Brain MRI, t2w sequence, axial 2D slice.
Patient: age 23, sex F, weight 90 kg, height 1.9 m
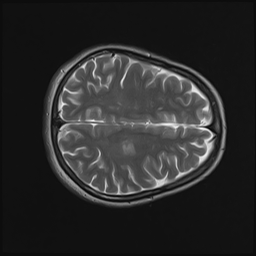